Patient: sex M, age 67
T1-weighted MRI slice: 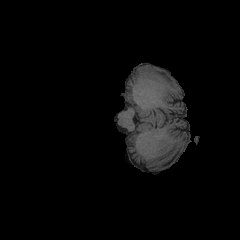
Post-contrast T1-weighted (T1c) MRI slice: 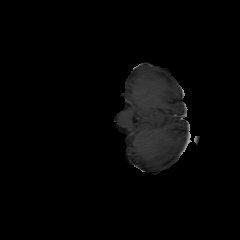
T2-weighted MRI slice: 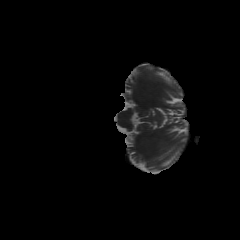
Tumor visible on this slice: no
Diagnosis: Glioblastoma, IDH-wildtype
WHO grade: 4